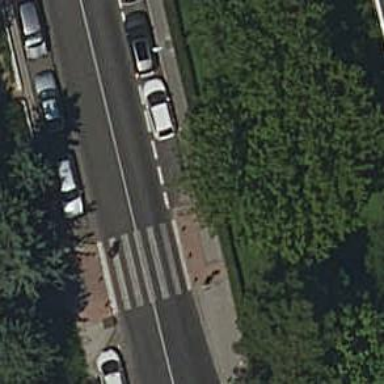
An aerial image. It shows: Bollard barrier.